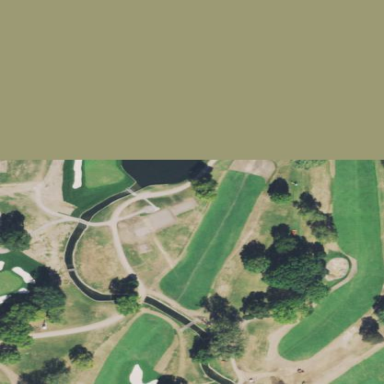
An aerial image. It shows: Water hazard on golf course.